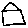
Label: house